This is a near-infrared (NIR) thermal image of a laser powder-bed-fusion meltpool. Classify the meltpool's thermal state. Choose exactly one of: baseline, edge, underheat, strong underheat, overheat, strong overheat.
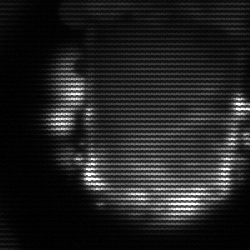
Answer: baseline